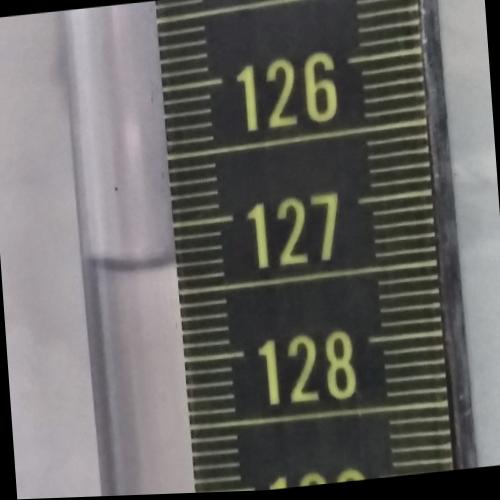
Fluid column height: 127.3 cm